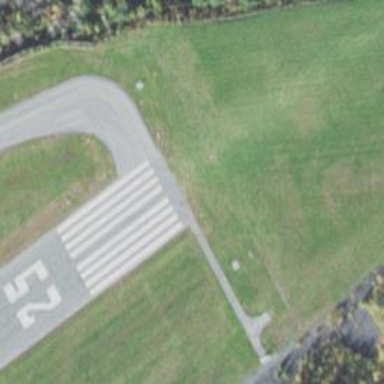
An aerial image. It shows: Runway surface made of asphalt at airport.